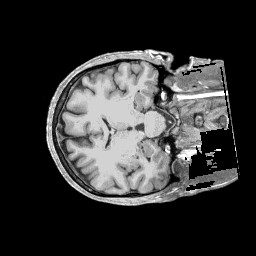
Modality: T1w
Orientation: axial